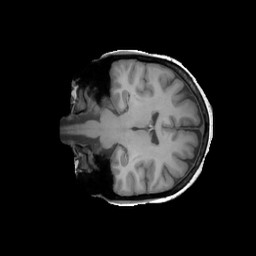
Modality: T1w
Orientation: coronal
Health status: ill
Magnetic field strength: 3 T